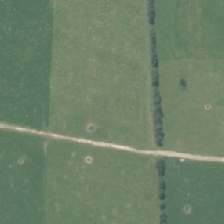
Land cover: high_producing_grassland